Question: I am creating a table using div tag. In total there are 9 rows each row has three columns the third column of each row is a button the first and second column shows the product name and price respectively. Now, as i said, each row contain a button,what i want is that after we click the button the method must add the quantity of the product of which button is clicked. suppose hit the button of the product "Pepsi" i want that the method should display below the table "Pepsi quantity in cart = 1". If we again hit the buy button adjacent to product pepsi the 1 changes to 2. same things must happen to other products.
according to my code the item.name will be always "Dairy Milk".
'''
var countP1 = 0;
var p1 = {
"Name": "Pepsi",
"Price": 15
};
var p2 = {
"Name": "coke",
"Price": 10
};
var p3 = {
"Name": "Mirinda",
"Price": 20
};
var p4 = {
"Name": "Sprite",
"Price": 16
};
var p5 = {
"Name": "Minute Maid",
"Price": 25
};
var p6 = {
"Name": "5star",
"Price": 10
};
var p7 = {
"Name": "Kitkat",
"Price": 15
};
var p8 = {
"Name": "perk",
"Price": 8
};
var p9 = {
"Name": "Dairy Milk",
"Price": 30
};
var arr = [p1, p2, p3, p4, p5, p6, p7, p8, p9];
var s1 = "<div class = 'divHead'>" + "Name" + "</div>";
var s2 = "<div class = 'divHead'>" + "Price" + "</div>";
var s3 = "<div class = 'divHead'>" + "Buy" + "</div>";
var str = s1 + s2 + s3;
for (var i = 0; i < arr.length; i++) {
var item = arr[i];
var name = "<div class = 'divCell'>" + item.Name + "</div>";
var price = "<div class = 'divCell'>" + item.Price + "</div>";
var buy = "<div class = 'divCell'>" + "<button onclick='buyMat()' > "+" Buy "+" < /button>"+"</div > ";;
var row = "<div class = 'divRow'>" + name + price + buy + "</div>";
str = str + row;
}
document.getElementById("id1").innerHTML = str;
function buyMat() {
console.log(countP1);
console.log(item.Name);
if (item.Name == "Pepsi") {
countP1 += 1;
document.getElementById("id2").innerHTML = item.name + " , quaantity in cart = "+countP1;
}
}
'''
'''
<div id="id1"></div>
<div class='divCart' id="id2">Cart is Empty!</div>
'''
what my output should like be:

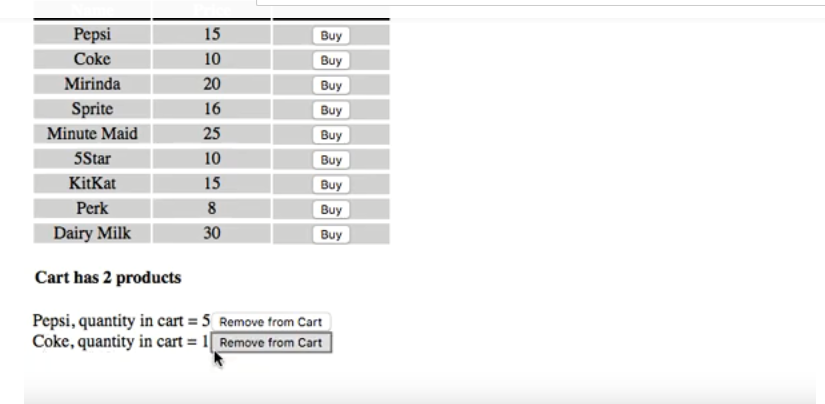
Answer: Rahul, I corrected few lines in your code.
'''
<!DOCTYPE html>
<html>
<head>
<link rel="stylesheet" href="section8.css">
</head>
<body>
<div id = "id1"></div>
<div class = 'divCart' id = "id2">Cart is Empty!</div>
</body>
<script>
var countP1 = 0;
var p1 = {"Name":"Pepsi","Price":15};
var p2 = {"Name":"coke","Price":10};
var p3 = {"Name":"Mirinda","Price":20};
var p4 = {"Name":"Sprite","Price":16};
var p5 = {"Name":"Minute Maid","Price":25};
var p6 = {"Name":"5star","Price":10};
var p7 = {"Name":"Kitkat","Price":15};
var p8 = {"Name":"perk","Price":8};
var p9 = {"Name":"Dairy Milk","Price":30};
var arr = [p1,p2,p3,p4,p5,p6,p7,p8,p9];
var s1 = "<div class = 'divHead'>"+"Name"+"</div>";
var s2 = "<div class = 'divHead'>"+ "Price"+"</div>";
var s3 = "<div class = 'divHead'>"+"Buy"+"</div>";
var str = s1+s2+s3;
for(var i = 0;i<arr.length;i++){
var item = arr[i];
var name = "<div class = 'divCell'>"+item.Name+"</div>";
var price = "<div class = 'divCell'>"+item.Price+"</div>";
var buy ="<div class = 'divCell'>"+'<button onclick = "buyMat('+i+')">'+"Buy"+"</button>"+"</div>";;
var row = "<div class = 'divRow'>"+name+price+buy+"</div>";
str = str + row;
}
document.getElementById("id1").innerHTML = str;
function buyMat(n){
console.log(countP1);
console.log(arr[n].Name);
if(arr[n].Name == "Pepsi"){
countP1+=1;
document.getElementById("id2").innerHTML = arr[n].name +" , quaantity in cart = "+countP1;
}
}
</script>
'''
var arr contains the data so need to check in that variable for selected item and also need to pass the item value through the click function.